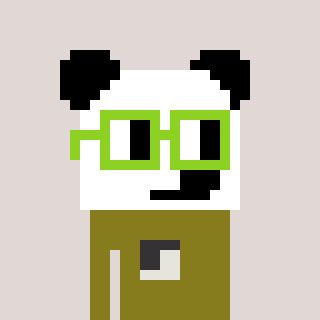
a pixel art character with square light green glasses, a panda-shaped head and a gunk-colored body on a warm background